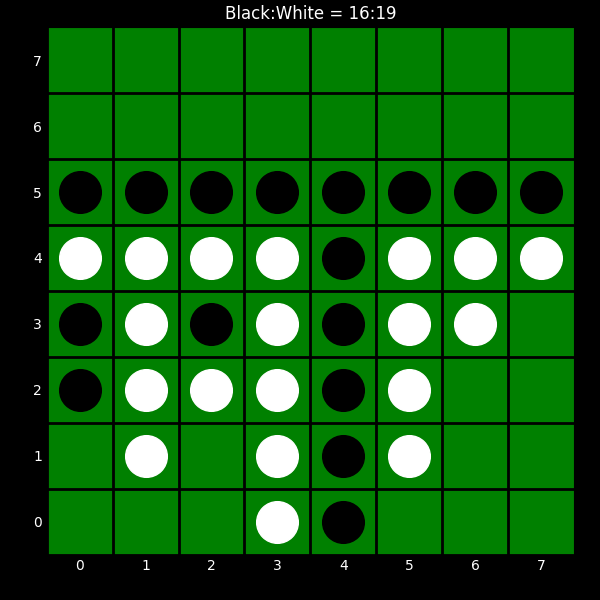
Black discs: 16
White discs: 19